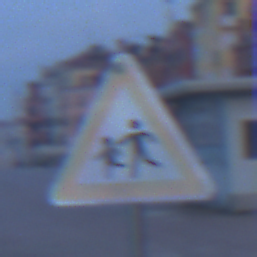
Verkehrszeichen: KinderRechts
Umgebung: Outdoor, Urban
Tageszeit: Dawn
Wetter: PartlyCloudy
Licht: Natural
Jahreszeit: NotSpecified
Kontrast: LowContrast